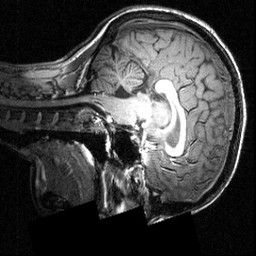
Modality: T1w
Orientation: sagittal
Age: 20
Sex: female
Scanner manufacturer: siemens
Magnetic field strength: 3.951 T
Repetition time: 1.5 s
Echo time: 0.00335 s